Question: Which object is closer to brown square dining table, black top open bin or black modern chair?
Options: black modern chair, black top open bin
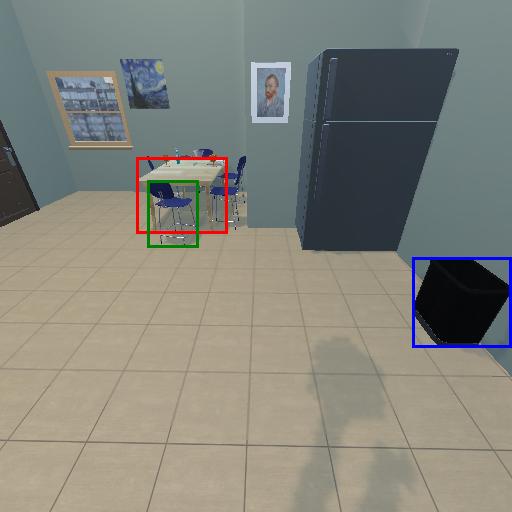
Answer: black modern chair